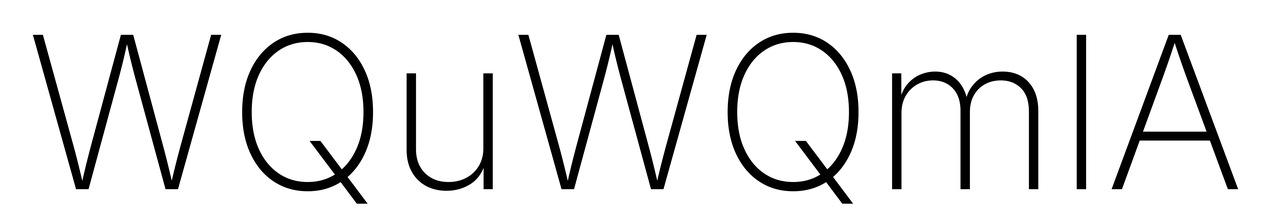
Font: Inter_ExtraLight